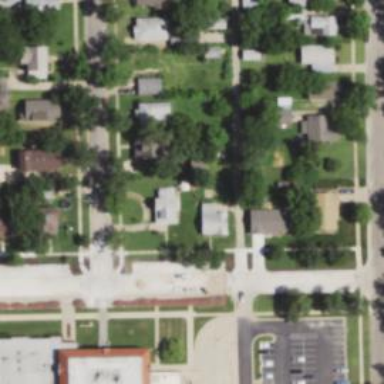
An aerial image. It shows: Alley classified as service road.